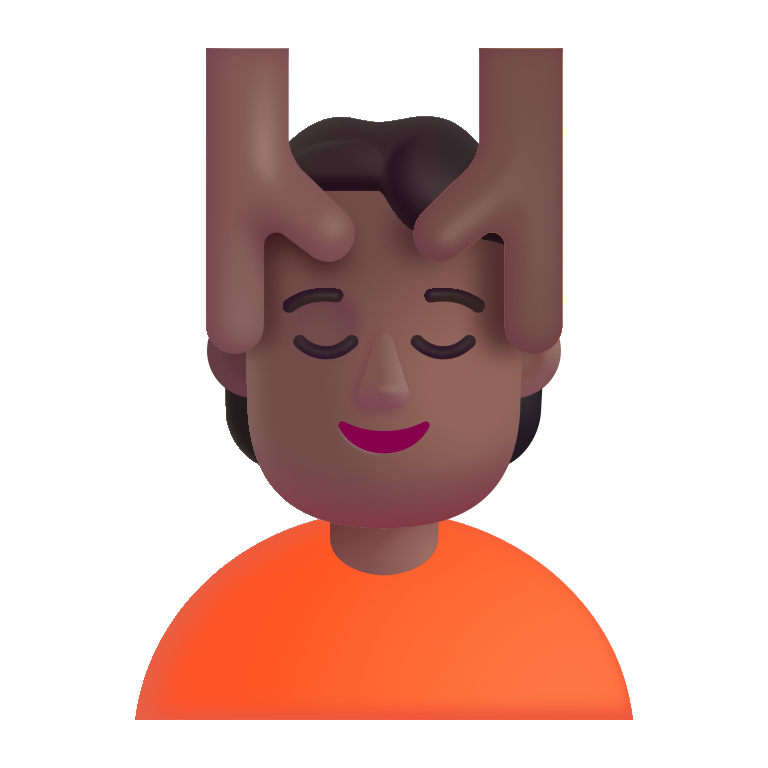
person getting massage color  dark